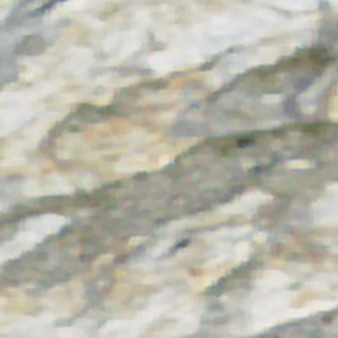
Label: other